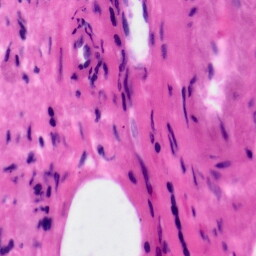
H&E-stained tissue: Tonsil